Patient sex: M
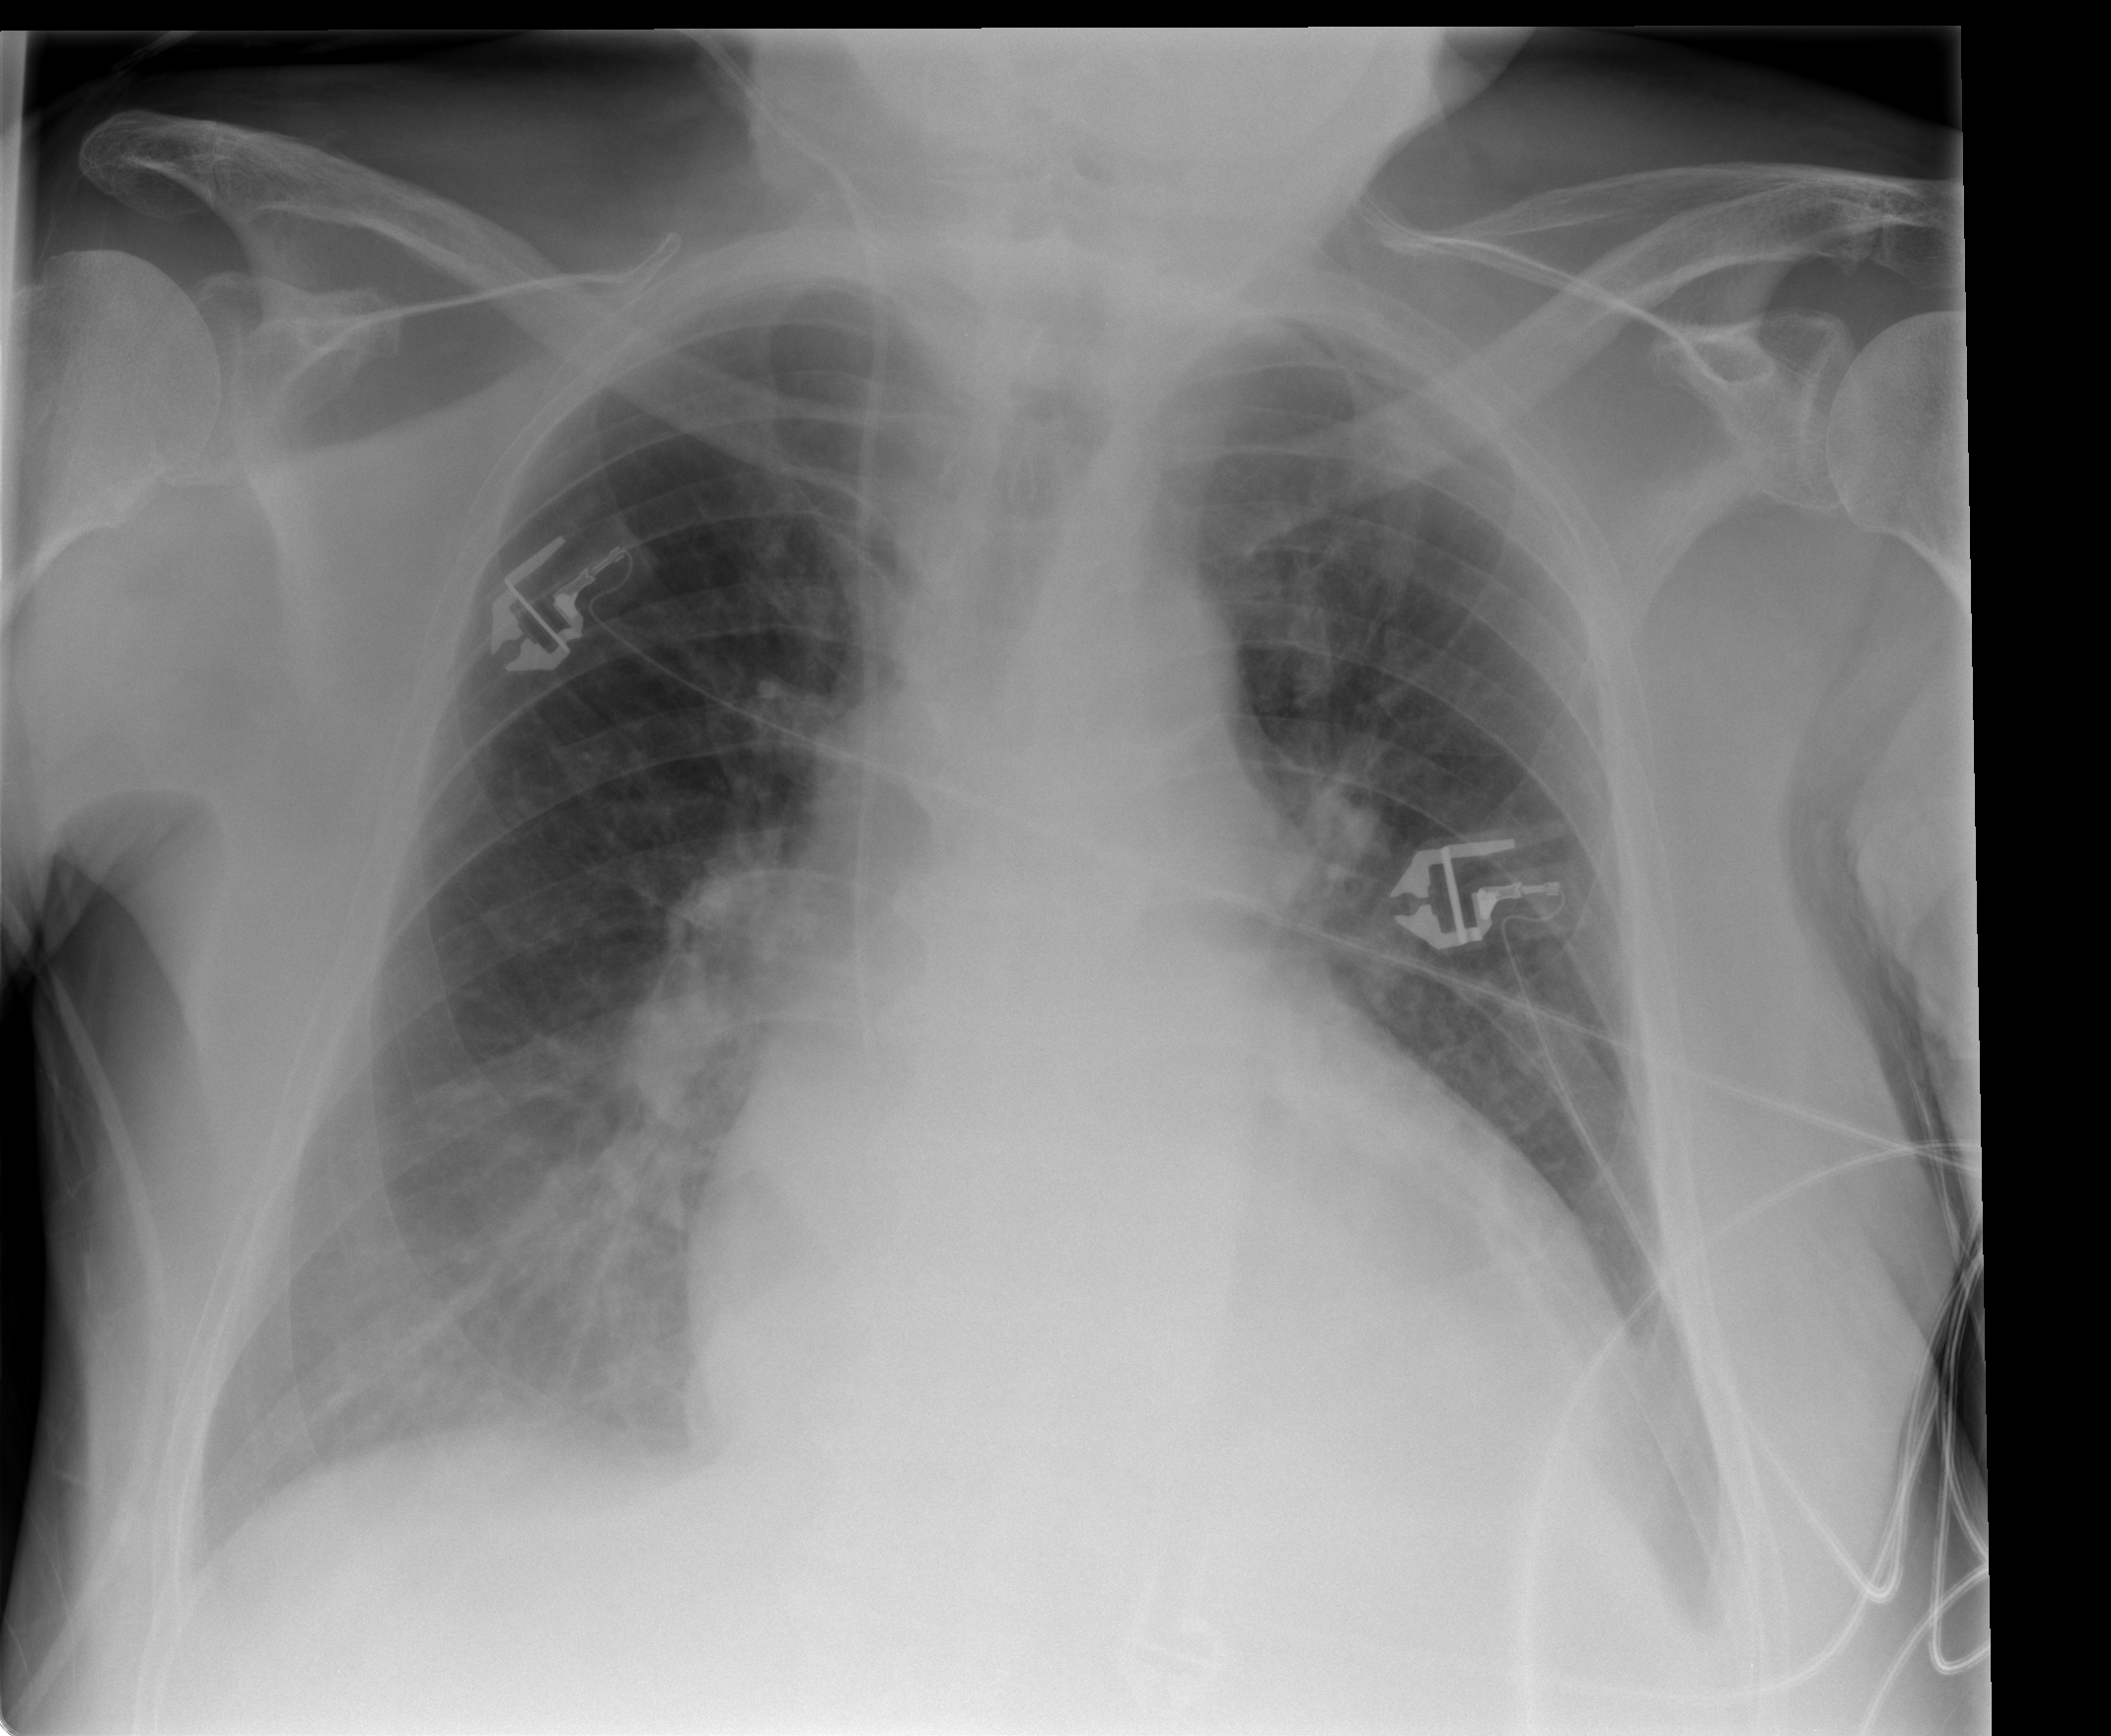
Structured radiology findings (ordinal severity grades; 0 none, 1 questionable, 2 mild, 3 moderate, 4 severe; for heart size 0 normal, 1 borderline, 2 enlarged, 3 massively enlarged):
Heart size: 2
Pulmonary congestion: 0
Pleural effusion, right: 0
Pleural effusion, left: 2
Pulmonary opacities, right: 0
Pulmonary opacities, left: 0
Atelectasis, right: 1
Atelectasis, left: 1